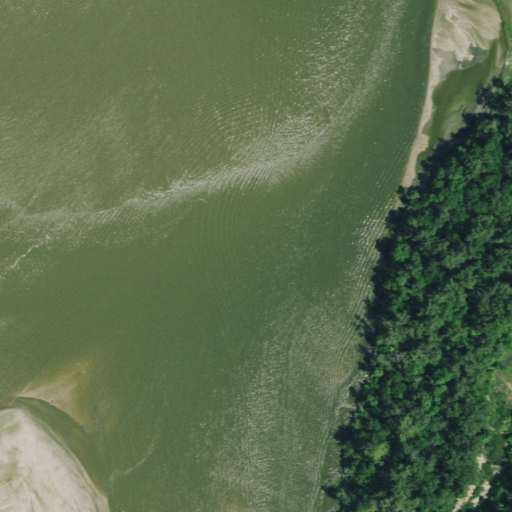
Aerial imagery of island in Nebraska named Wilburn Island containing open water, woody wetlands, herbaceous wetlands, and barren land